Interaction volume radius: 5 \u00c5
Interaction volume height: 10 \u00c5
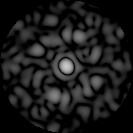
Disorder parameter: 0.8575